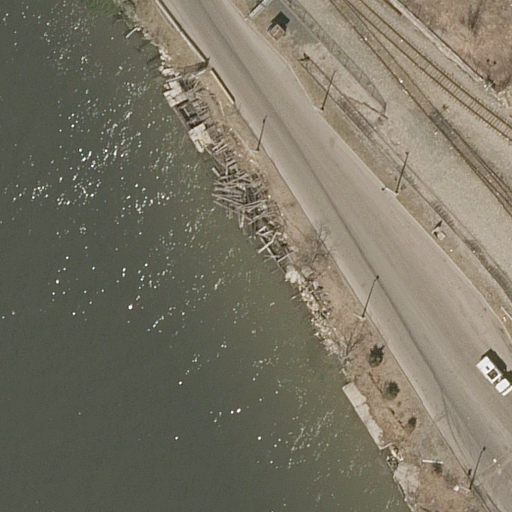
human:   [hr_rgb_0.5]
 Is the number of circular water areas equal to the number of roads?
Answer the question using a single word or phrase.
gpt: no

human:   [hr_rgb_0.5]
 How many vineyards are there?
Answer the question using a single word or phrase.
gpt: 0

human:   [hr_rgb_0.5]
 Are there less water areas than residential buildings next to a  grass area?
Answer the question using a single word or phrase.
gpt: no

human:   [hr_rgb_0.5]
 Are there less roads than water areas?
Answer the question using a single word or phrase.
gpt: no

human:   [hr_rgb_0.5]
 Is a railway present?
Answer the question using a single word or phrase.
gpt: no

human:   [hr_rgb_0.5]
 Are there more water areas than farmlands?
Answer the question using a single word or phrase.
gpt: yes

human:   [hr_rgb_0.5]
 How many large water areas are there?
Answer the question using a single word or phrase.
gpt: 1

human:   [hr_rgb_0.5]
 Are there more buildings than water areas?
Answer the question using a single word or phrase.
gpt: no

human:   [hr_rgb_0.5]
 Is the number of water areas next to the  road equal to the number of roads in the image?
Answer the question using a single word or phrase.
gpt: yes

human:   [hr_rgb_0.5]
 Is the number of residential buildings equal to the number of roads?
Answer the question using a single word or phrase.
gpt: no

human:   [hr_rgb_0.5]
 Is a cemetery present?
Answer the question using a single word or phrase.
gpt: no

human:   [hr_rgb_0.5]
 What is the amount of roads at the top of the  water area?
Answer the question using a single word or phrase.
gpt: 0

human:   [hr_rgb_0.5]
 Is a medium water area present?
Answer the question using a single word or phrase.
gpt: no

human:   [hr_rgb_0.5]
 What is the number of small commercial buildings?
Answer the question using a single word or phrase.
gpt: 0

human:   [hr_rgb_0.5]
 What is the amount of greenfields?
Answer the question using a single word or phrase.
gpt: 0

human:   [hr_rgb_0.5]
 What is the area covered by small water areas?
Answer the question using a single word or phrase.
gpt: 0m2

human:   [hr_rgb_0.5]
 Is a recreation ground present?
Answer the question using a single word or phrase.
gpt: no

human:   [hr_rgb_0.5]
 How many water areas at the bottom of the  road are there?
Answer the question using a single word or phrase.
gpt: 0

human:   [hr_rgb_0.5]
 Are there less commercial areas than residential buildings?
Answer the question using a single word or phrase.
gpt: no

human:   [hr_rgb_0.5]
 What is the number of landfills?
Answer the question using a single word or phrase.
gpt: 0

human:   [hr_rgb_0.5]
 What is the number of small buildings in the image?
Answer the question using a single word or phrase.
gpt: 0

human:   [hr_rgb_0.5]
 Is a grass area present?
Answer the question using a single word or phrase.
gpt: no

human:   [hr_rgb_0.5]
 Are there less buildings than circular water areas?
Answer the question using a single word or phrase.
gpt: no

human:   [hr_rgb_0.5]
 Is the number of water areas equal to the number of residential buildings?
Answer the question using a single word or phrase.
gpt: no

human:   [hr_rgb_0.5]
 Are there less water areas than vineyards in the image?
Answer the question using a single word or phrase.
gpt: no

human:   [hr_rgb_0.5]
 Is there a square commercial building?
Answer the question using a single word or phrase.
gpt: no

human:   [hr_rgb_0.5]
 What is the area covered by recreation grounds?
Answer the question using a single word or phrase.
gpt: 0m2

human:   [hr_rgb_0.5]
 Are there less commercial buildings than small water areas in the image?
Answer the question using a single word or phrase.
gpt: no

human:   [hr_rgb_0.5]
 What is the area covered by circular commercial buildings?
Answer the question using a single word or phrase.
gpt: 0m2

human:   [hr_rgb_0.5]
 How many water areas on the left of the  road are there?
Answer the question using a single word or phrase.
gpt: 0

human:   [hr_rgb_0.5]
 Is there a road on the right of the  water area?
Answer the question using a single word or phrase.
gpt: no

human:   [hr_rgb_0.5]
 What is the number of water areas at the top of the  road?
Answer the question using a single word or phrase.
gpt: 0

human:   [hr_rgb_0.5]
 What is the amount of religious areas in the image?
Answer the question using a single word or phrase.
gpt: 0

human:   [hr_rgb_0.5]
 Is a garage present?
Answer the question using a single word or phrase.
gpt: no

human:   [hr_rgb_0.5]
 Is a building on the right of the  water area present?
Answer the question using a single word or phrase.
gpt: no

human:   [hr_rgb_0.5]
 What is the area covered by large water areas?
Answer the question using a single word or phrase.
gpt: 5154m2